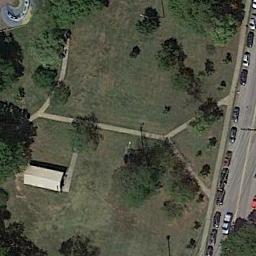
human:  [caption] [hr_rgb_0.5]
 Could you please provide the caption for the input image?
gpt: There is a road and some houses next to the meadow .

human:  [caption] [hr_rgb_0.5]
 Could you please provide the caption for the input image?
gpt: There are many cars on the road near the meadow .

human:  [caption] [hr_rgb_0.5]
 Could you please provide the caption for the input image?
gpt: This meadow has sparse grasses, Some trees and a house and a freeway is next to the meadow .

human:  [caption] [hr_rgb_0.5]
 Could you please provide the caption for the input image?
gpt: There is a red house on the grass .

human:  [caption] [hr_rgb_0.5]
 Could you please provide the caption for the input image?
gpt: There are many trees and a yellow building on the meadow beside a road with many cars .